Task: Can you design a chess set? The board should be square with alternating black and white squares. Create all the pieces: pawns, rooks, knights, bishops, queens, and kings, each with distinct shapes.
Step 1525:
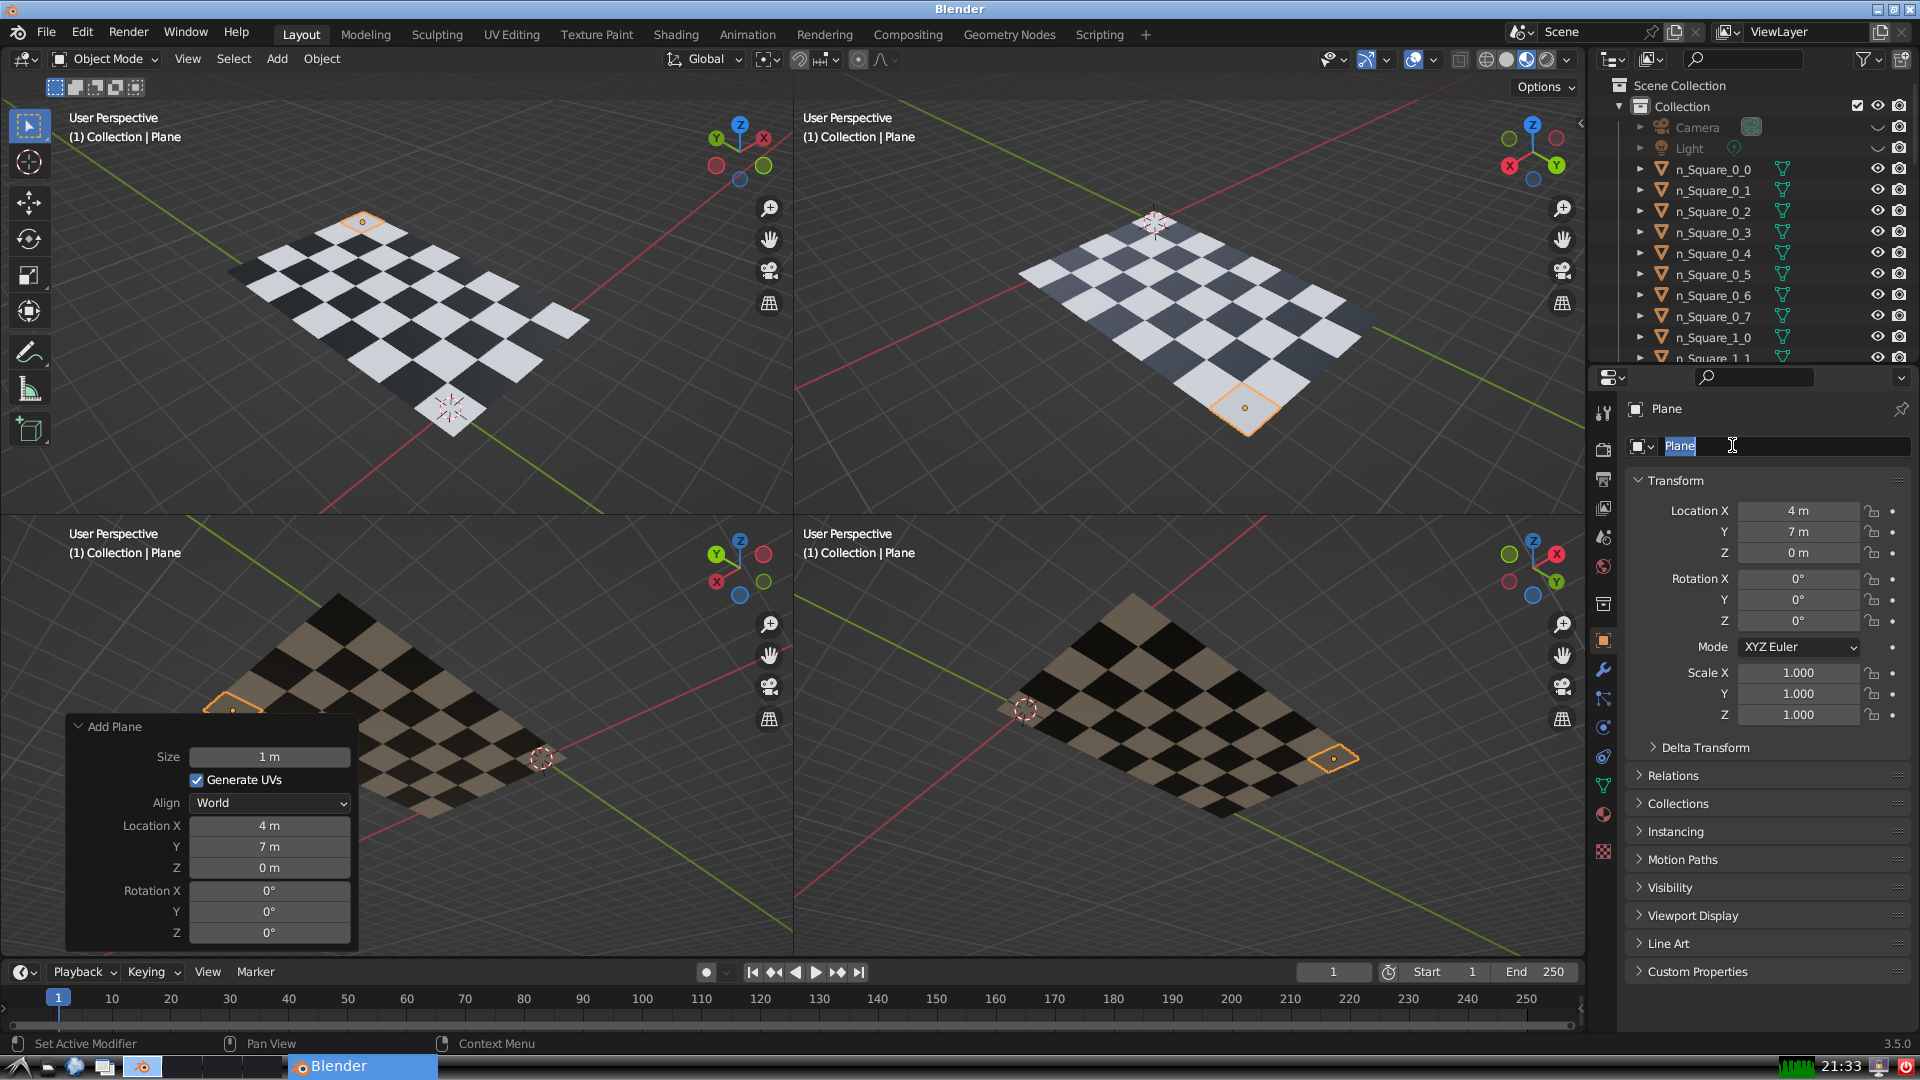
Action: input_text: n_Square_4_7